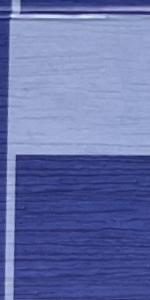
Label: Empty